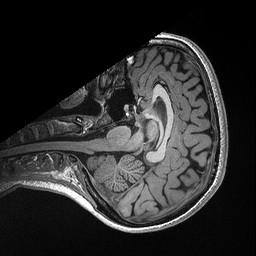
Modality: T1w
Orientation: axial
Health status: healthy
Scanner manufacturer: siemens
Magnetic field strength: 3 T
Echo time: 0.00298 s